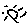
Label: sun